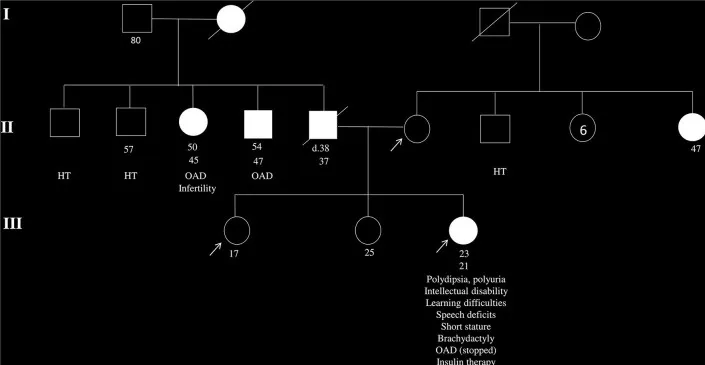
Pedigree of the family of the patient with clinical suspicion of maturity-onset diabetes of the young (MODY). The arrows indicate the patient and her non-diabetic mother and young sister, whose DNA samples are available in the present study. White squares and circles indicate healthy males and females, respectively. Black squares and circles indicate males and females with diabetes. Information below family members is ordered as follows: age at examination, age at diabetes diagnosis, clinical features, and/or specific anti-hyperglycemia treatment. OAD, oral antidiabetics; HT, hypertension.
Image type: radiology (ct)